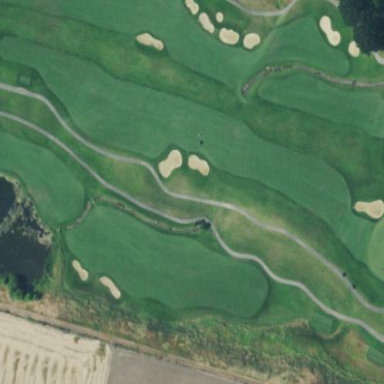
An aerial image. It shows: Grassy area designated as golf fairway.